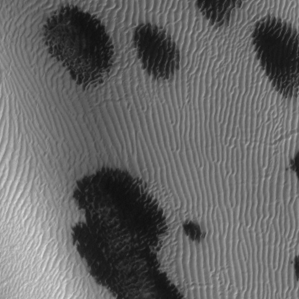
Label: frost